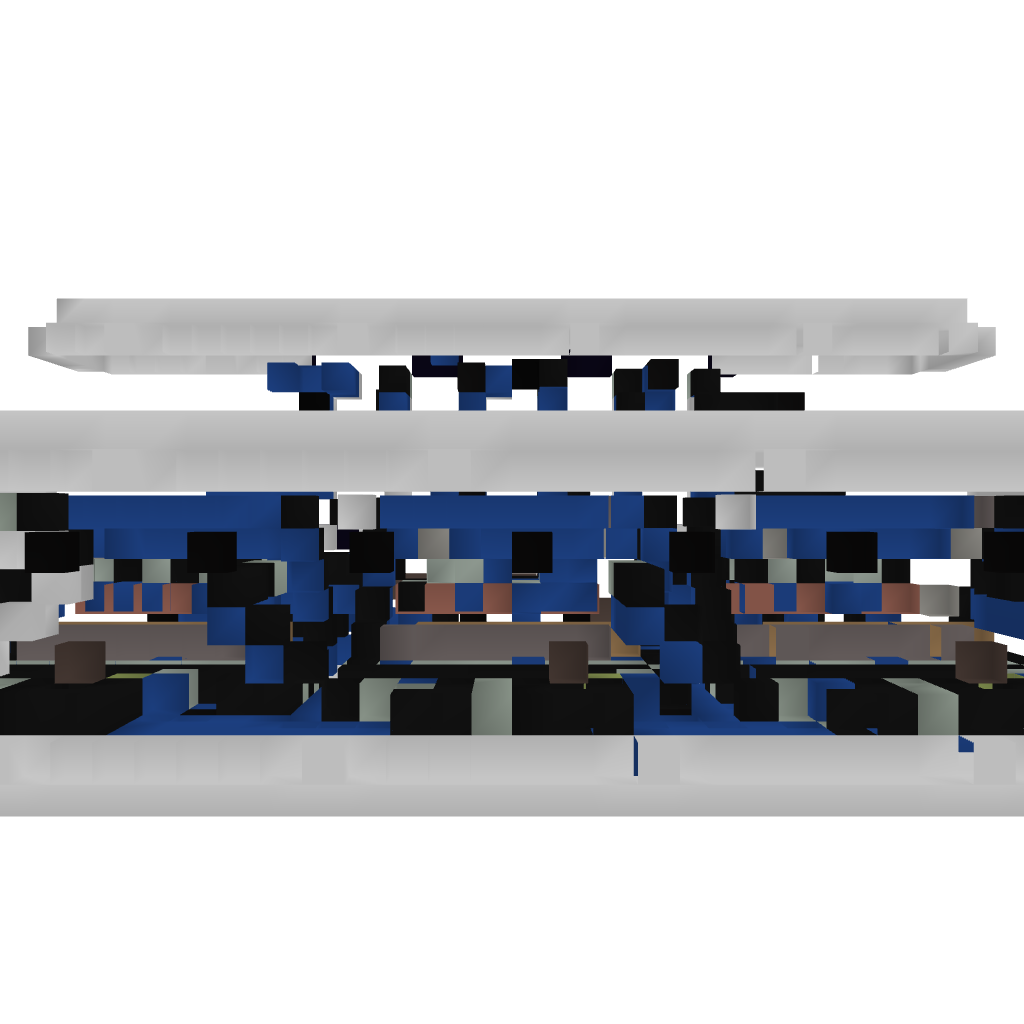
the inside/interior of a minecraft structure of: Compact Day Counter